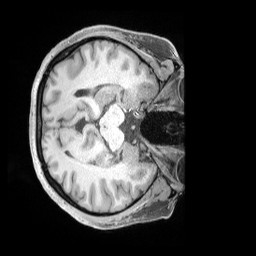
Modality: T1w
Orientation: axial
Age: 34
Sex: female
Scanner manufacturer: siemens
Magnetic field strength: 3 T
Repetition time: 2 s
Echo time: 0.00211 s